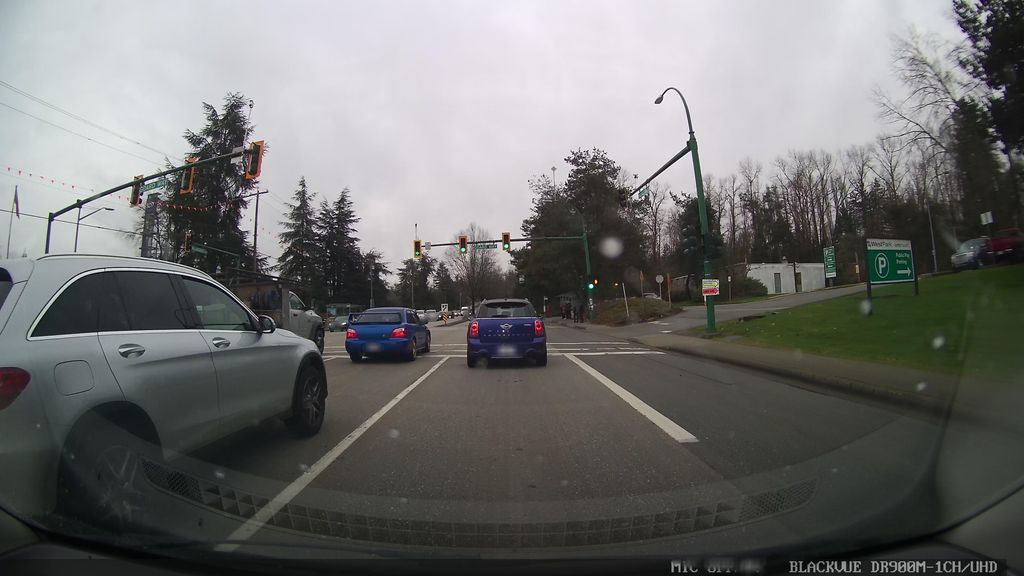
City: vancouver